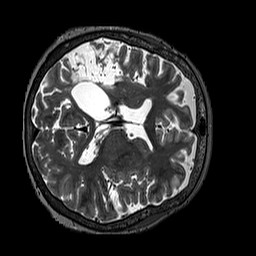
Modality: T2w
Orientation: axial
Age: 62
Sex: female
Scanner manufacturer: siemens
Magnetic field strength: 3 T
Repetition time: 3.2 s
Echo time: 0.567 s